Field crop: maize
Growth stage: 2
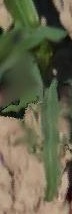
Species: maize